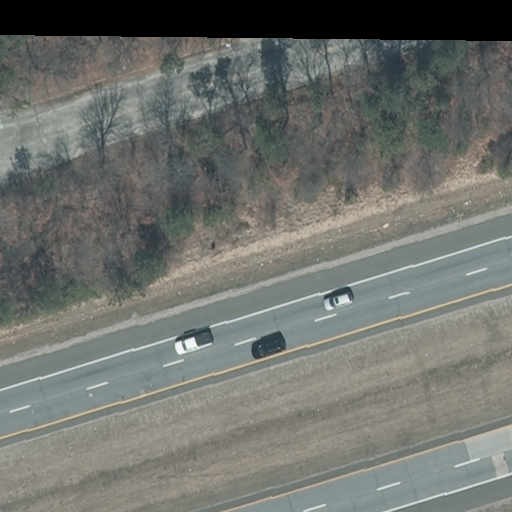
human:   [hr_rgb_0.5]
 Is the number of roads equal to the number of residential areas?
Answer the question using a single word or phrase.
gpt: no

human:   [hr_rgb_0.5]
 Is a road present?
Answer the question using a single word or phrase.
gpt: yes

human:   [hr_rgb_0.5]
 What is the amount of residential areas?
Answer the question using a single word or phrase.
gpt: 1

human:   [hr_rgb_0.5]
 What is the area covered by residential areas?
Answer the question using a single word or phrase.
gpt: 334m2

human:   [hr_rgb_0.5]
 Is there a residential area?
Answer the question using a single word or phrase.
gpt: yes

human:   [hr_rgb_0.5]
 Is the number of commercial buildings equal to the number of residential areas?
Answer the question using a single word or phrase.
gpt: no

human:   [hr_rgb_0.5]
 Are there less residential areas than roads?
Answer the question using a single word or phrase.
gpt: yes

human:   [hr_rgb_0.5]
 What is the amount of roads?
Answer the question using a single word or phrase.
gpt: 2

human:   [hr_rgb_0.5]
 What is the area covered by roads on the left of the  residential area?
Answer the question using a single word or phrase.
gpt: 0m2

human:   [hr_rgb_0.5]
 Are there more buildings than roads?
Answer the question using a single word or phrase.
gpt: no

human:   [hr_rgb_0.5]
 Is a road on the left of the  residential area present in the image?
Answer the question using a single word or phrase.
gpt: yes

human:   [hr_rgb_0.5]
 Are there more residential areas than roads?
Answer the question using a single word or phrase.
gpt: no

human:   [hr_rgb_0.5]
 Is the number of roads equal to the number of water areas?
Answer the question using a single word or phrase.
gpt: no

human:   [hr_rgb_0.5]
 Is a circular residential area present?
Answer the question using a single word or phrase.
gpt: no

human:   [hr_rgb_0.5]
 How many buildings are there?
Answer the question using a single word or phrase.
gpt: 0

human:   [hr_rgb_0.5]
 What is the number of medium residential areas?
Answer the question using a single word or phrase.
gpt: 1

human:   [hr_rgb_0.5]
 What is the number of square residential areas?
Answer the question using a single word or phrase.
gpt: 0

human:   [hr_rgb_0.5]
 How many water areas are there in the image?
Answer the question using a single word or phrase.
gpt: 0

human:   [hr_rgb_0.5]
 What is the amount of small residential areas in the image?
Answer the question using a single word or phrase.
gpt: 0

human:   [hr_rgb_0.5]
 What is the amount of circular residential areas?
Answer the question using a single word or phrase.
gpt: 0

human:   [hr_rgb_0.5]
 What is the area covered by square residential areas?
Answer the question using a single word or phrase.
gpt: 0m2

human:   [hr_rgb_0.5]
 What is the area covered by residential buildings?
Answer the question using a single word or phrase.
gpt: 0m2

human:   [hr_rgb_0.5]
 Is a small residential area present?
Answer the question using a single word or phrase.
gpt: no

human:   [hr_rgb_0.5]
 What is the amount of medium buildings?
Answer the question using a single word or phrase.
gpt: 0

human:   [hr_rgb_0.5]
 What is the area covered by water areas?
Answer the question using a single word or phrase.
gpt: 0m2

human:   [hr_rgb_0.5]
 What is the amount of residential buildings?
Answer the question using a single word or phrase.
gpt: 0

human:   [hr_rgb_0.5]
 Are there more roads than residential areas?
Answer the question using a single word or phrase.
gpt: yes

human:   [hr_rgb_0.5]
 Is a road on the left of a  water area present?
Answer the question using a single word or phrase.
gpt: no

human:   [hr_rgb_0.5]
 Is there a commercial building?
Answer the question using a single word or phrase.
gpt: no

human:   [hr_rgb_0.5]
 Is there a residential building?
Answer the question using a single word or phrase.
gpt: no

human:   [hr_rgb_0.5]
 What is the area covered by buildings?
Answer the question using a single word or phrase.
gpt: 0m2

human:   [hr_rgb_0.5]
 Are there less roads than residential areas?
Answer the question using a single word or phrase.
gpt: no

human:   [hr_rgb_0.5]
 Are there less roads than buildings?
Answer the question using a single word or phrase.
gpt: no

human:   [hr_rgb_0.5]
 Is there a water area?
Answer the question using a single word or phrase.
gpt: no

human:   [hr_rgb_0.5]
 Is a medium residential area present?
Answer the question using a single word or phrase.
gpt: yes

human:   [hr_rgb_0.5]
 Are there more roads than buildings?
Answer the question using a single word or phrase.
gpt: yes

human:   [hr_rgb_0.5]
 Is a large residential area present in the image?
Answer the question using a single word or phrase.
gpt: no

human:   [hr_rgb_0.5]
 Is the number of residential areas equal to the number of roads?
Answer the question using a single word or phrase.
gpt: no

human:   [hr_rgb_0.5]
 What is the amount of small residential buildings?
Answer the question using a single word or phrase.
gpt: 0

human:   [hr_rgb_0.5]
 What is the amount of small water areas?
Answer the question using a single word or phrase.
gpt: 0

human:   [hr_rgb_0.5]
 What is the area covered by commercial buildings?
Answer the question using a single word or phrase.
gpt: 0m2

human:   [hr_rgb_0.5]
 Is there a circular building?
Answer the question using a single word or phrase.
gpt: no

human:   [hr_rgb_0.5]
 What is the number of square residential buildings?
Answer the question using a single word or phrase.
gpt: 0

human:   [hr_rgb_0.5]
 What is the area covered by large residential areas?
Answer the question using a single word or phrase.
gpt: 0m2

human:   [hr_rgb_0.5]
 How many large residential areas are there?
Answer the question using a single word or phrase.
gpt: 0

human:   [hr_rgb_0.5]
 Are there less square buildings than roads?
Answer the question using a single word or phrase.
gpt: yes

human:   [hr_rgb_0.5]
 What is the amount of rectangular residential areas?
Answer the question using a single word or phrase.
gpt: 1

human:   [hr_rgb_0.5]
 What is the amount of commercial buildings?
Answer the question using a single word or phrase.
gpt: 0

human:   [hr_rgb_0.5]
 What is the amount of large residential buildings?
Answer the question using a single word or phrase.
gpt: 0

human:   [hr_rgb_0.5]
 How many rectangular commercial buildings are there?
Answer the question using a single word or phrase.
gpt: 0

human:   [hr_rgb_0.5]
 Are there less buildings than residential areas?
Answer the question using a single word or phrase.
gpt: yes

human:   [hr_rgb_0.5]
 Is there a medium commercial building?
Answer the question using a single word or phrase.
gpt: no

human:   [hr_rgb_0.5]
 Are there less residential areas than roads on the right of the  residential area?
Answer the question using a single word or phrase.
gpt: no

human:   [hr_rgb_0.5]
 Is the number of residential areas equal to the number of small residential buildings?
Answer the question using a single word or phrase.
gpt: no

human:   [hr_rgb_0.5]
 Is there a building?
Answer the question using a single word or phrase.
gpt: no

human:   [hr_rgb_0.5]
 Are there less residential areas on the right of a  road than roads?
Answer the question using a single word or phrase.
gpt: yes

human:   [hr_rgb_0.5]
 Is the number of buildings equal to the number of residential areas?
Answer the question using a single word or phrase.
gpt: no

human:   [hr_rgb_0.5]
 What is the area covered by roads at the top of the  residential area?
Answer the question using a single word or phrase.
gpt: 0m2

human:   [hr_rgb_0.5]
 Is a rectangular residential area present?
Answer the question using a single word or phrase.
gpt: yes

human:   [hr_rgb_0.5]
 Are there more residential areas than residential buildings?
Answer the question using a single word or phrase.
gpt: yes

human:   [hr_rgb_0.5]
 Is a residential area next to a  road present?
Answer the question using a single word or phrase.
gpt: yes

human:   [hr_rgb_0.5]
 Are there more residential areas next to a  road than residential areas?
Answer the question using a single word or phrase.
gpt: no

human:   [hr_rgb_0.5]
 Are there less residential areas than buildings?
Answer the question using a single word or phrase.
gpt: no

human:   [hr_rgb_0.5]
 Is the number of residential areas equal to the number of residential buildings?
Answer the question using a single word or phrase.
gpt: no